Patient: sex M, age 68
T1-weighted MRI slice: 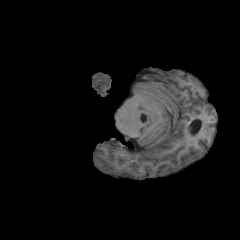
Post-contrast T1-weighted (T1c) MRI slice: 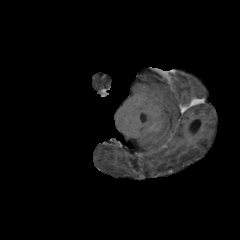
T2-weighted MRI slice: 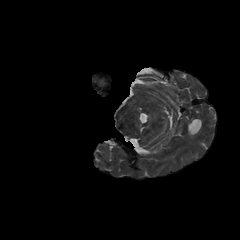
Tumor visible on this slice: no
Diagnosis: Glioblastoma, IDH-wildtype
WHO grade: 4